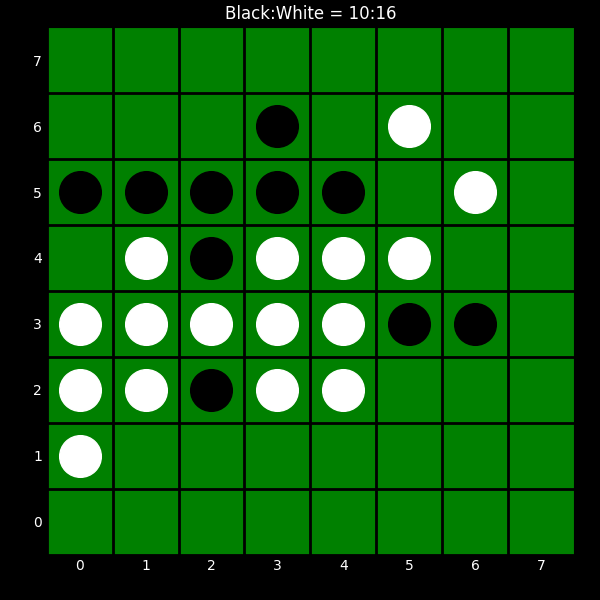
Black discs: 10
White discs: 16